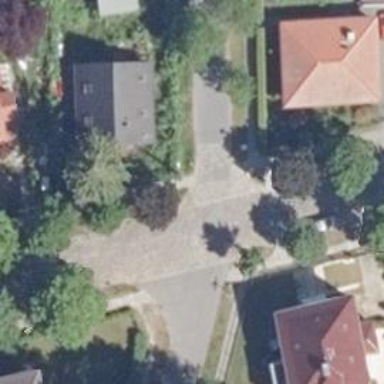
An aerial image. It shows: Residential road with sidewalks on both sides.